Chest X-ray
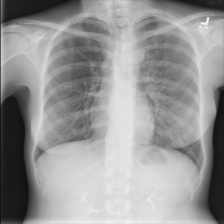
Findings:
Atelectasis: negative
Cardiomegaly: negative
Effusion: negative
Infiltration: negative
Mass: negative
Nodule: negative
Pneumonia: negative
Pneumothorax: negative
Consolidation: negative
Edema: negative
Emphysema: negative
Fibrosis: negative
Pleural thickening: negative
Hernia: negative